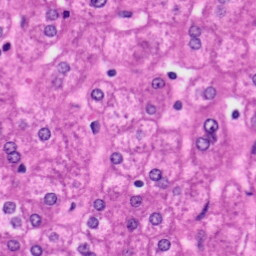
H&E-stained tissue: Liver